Question: I was trying to solve the following problem:
> There is a monkey which can walk around on a planar grid. The monkey
can move one space at a time left, right, up or down. That is, from
(x, y) the monkey can go to (x+1, y), (x-1, y), (x, y+1), and (x,
y-1). Points where the sum of the digits of the absolute value of the
x coordinate plus the sum of the digits of the absolute value of the y
coordinate are lesser than or equal to 19 are accessible to the
monkey. For example, the point (59, 79) is inaccessible because 5 + 9
+ 7 + 9 = 30, which is greater than 19. Another example: the point (-5, -7) is accessible because abs(-5) + abs(-7) = 5 + 7 = 12, which
is less than 19. How many points can the monkey access if it starts at
(0, 0), including (0, 0) itself?
I came up with the following brute force solution (pseudo code):
'''
/*
legitPoints = {}; // all the allowed points that monkey can goto
list.push( Point(0,0) ); // start exploring from origin
while(!list.empty()){
Point p = list.pop_front(); // remove point
// if p has been seen before; ignore p => continue;
// else mark it and proceed further
if(legit(p){
// since we are only exploring points in one quadrant,
// we don't need to check for -x direction and -y direction
// hence explore the following: this is like Breadth First Search
list.push(Point(p.x+1, p.y)); // explore x+1, y
list.push(Point(p.x, p.y+1)); // explore x, y+1
legitPoints.insert(p); // during insertion, ignore duplicates
// (although no duplicates should come through after above check)
// count properly using multipliers
// Origin => count once x = 0 && y == 0 => mul : 1
// X axis => count twice x = 0 && y != 0 => mul : 2
// Y axis => count twice x != 0 && y = 0 => mul : 2
// All others => mul : 4
}
return legitPoints.count();
}
*/
'''
This is a very brute force solution. One of the optimizations I used was to one scan one quadrant instead of looking at four. Another one was to ignore the points that we've already seen before.
However, looking at the final points, I was trying to find a pattern, perhaps a mathematical solution or a different approach that would be than what I came up.
Any thoughts ?
PS: If you want, I can post the data somewhere. It is interesting to look at it with any one of the axis sorted.
First quadrant visual:

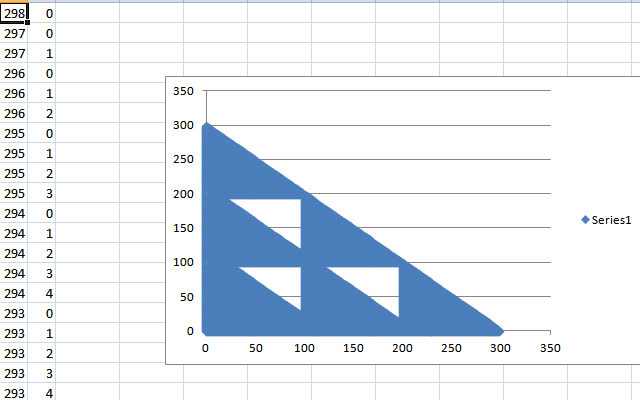
Answer: Here's what the whole grid looks like as an image:

The black squares are inaccessible, white accessible, gray accessible and reachable by movement from the center. There's a 600x600 bounding box of black because the digits of 299 add to 20, so we only have to consider that.
This exercise is basically a "flood fill", with a shape which is just about the worst case possible for a flood fill. You can do the symmetry speedup if you like, though that's not really where the meat of the issue is--my solution runs in 160 ms without it (under 50ms with it).
The big speed wins are (1) do a line-filling flood so you don't have to put every point on the stack, and (2) manage your own stack instead of doing recursion. I built my stack as two dynamically-allocated vectors of ints (for x and y), and they grow to about 16k, so building whole stack frames that deep would definitely be a huge loss.